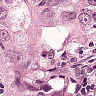
Metastatic tissue present: yes